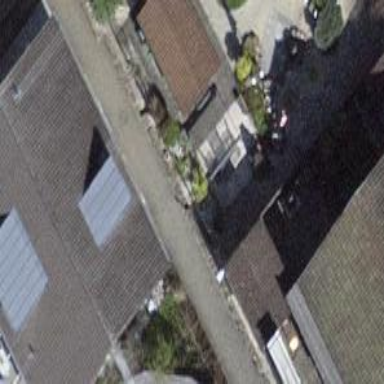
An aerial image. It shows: Semi-detached house.